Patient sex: M
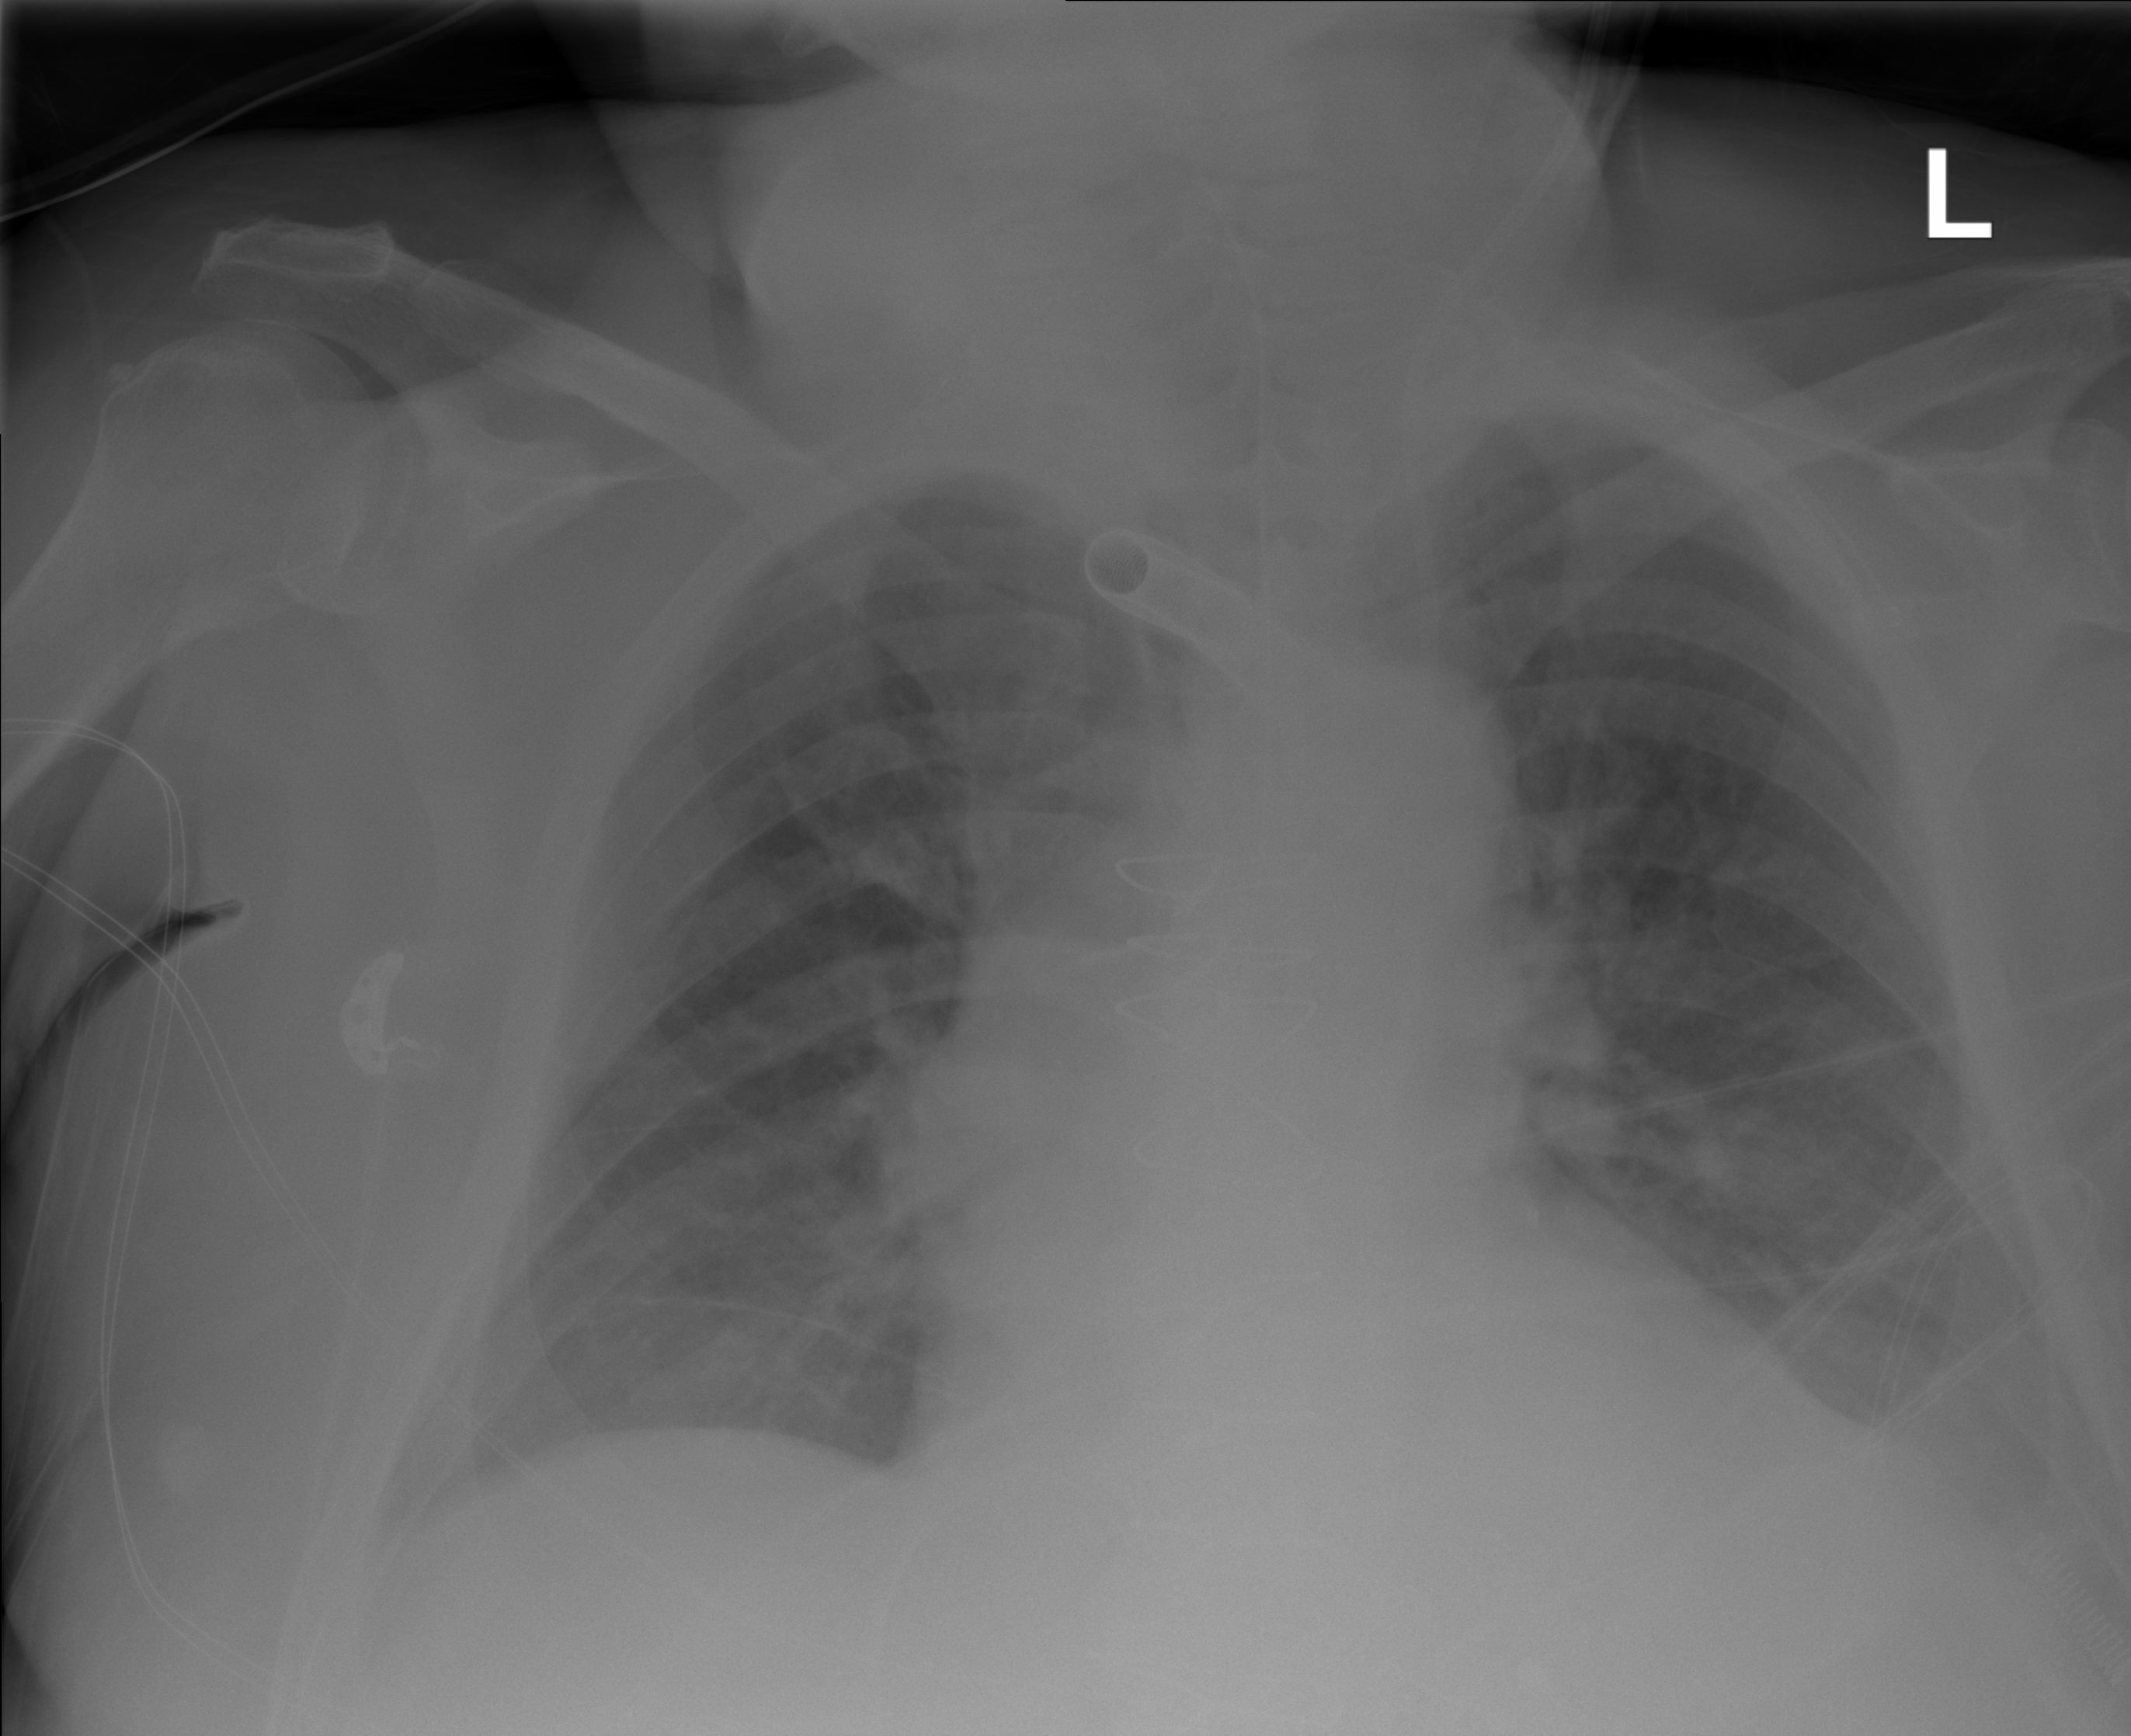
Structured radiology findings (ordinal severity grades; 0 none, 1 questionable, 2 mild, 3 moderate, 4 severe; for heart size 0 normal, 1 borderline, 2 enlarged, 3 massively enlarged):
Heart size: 1
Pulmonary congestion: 2
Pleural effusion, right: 1
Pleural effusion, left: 2
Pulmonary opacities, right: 0
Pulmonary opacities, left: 0
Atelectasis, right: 0
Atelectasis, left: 2